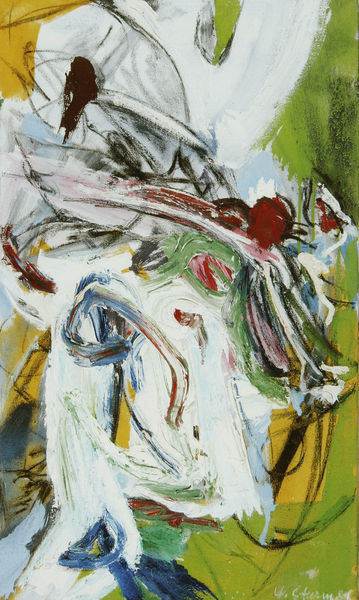
Künstler: Helmut Sturm
Institution: Im Besitz des Künstlers
Schlagwörter: blau, kopf, mann, weiß, frauen, gelb, grün, komposition, menschen, bewegung, braun, bunt, degas, frau, grau, kleid, kleider, licht, männer, schwarz, zeichnung, obst, rot, malerei, tanz, arm, federn, gesicht, kleidung, mensch, signatur, öl, horizont, boden, auge, figur, kind, kinder, kreis, farbig, bogen, ballett, abstrakt, fläche, flächen, modern, farbe, formen, linien, figuren, sturm, duktus, zeitgenössisch, streifen, striche, abstraktion, umriss, blut, form, strich, dynamik, leinwand, pinselstriche, figürlich, kleckse, kirsche, hühner, ductus, giftgrün, vertikal, mischtechnik, hähne, helmut sturm, helmuth sturm, jorn, hahnenkampf, impulsiev, stermer